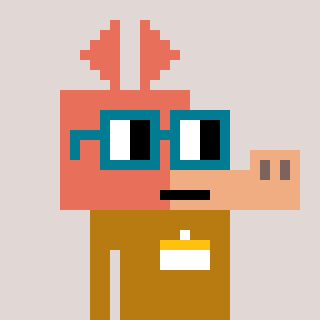
a pixel art character with square dark green glasses, a aardvark-shaped head and a gold-colored body on a warm background